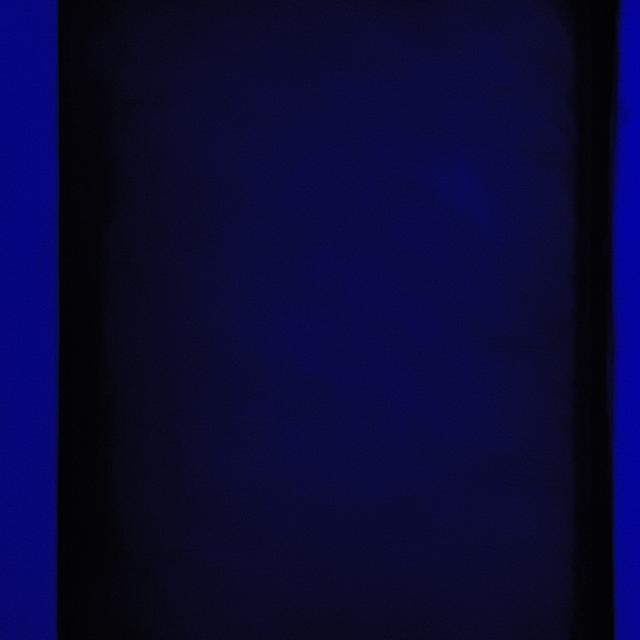
Healthy canine skin — no visible lesions, inflammation, or abnormalities. The skin and coat appear normal.